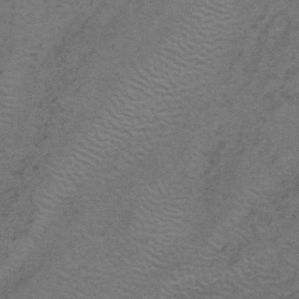
Label: frost